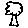
Label: tree